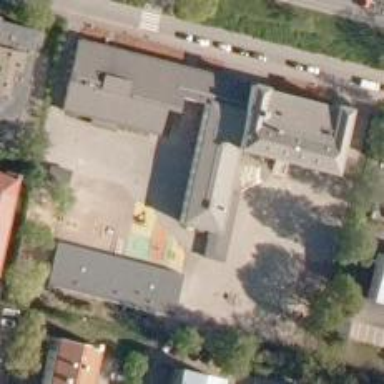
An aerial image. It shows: School.